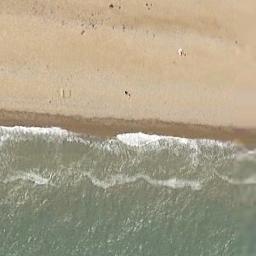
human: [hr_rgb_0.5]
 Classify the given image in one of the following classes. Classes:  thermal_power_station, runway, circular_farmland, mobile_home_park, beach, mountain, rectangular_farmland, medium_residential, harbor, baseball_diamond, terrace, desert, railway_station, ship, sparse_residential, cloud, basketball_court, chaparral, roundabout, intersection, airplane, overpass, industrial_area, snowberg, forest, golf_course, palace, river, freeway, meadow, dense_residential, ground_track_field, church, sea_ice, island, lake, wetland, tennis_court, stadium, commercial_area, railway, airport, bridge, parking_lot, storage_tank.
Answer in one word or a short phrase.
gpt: beach